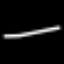
Label: line